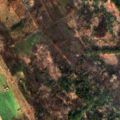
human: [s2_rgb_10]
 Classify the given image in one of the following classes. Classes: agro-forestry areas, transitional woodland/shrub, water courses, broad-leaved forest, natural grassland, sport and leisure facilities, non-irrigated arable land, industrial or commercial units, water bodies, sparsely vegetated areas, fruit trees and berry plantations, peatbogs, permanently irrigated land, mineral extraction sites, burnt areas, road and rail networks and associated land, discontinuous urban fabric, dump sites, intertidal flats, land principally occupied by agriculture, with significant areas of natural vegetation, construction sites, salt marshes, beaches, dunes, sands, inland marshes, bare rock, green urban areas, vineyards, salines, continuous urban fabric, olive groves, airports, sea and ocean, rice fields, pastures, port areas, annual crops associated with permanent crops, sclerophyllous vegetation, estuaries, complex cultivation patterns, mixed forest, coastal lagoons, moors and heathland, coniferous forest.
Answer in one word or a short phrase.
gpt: fruit trees and berry plantations, broad-leaved forest, mixed forest, transitional woodland/shrub